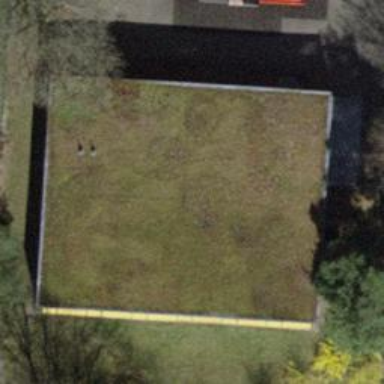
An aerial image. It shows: Flat-roofed kindergarten building.